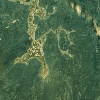
Label: land